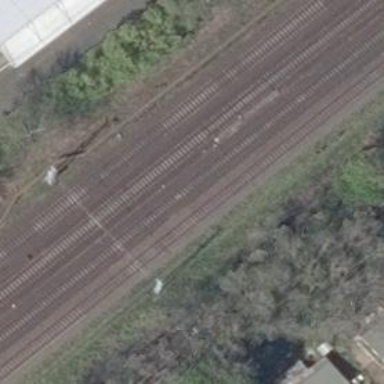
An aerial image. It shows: Railway switch with turnout to the right.